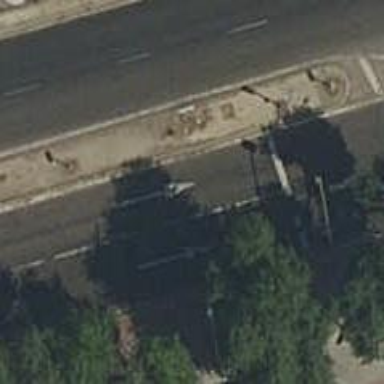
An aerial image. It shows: Road with traffic signals.